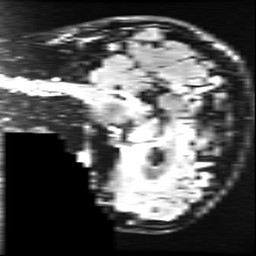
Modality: FLAIR
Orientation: sagittal
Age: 30
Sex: male
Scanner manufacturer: ge
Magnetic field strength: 3 T
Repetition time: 11 s
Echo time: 0.1497 s